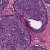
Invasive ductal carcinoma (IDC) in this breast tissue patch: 0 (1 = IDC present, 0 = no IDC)